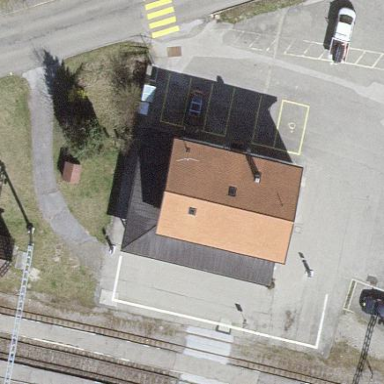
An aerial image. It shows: Train station building.